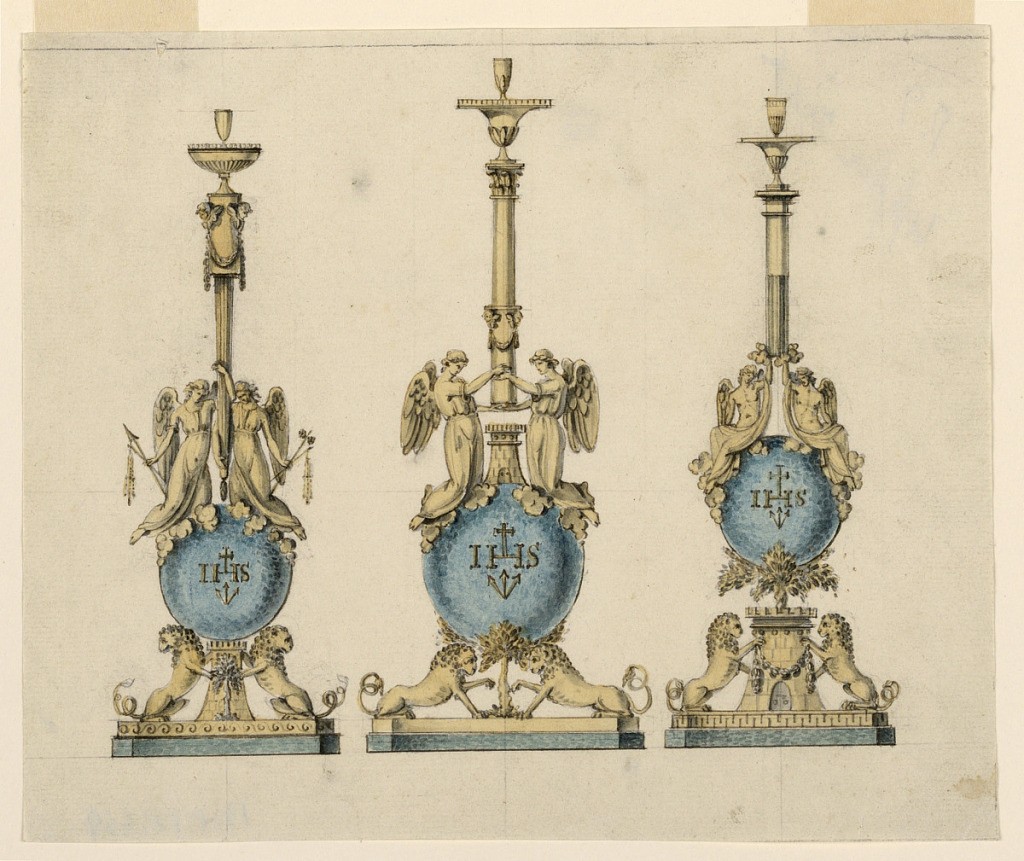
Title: Three Designs for Altar Candlesticks for a Jesuit Church
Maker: Pietro Belli, Italian, 1780–1828
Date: early 19th century
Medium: Pen and ink, brush and watercolor, graphite on paper
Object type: Drawing
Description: Horizontal rectangle. Designs for three altar candlesticks for a church of Jesuits. Intended  to be executed in gilded metal and blue and green marble. All have below pairs of lions upon a base. Those in the left design sit upon their hind legs and lean against a tower which has a tree in front. Those in the center sit beside a tree, raised up on their front legs. Those at right sit upon their hind legs and hold a festoon in front of a closed tower. The tree is up on the tower. Above these feet are spheres with the monogram of Jesus over three nails. At left: two angels with instruments of the Passion in their outside hands, kneel upon clouds and carry a conical shaft of a round pedestal, upon which a bowl stands with the socket. Festoons and cherubim decorate the pedestal. Center: the angels kneel upon clouds beside the tower and raise a column with a variation of the uppermost motif, at left. At right: the angels sit upon clouds and raise with their inside hands the shaft of a column. Another variation of the top motif is above.